Question: My boss wants me to profile our product application to see if we can get some improvement with regard to memory usage. When I profile the memory, I get this:

What's the meaning of the last column ("Generations")? How can I analysis the application using this information?
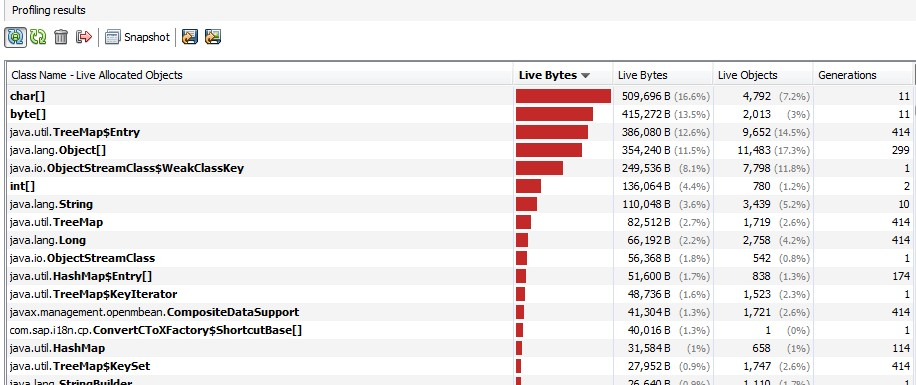
Answer: Concerning the "generations" column:
> VisualVM comes with your Sun JDK6 for free, originates from Netbeans,
look for jvisualvm in JAVA_HOME/bin. It incorporates a memory profiler
that uses a metric called "surviving generations" (or short
"generations"). So what is a surviving generation? Surviving
generations: . Age of object: The
age of the object is the number of garbage collections the object has
survived.
Extracted from <URL>
About how to analyze the data, it's a broad subject. I suggest you to take a look at this:
<URL>